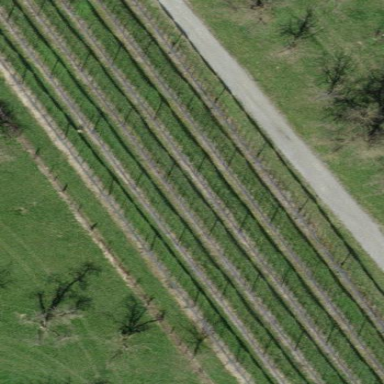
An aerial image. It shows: Orchard.